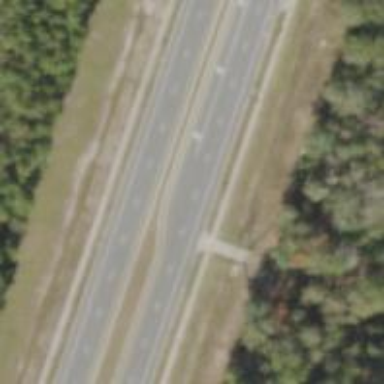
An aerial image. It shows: Asphalt road classified as trunk highway.